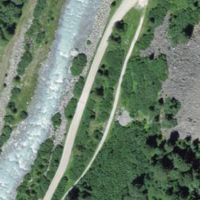
EUNIS habitat code: 43
Species observed at this site:
Lophophanes cristatus
Linaria cannabina
Troglodytes troglodytes
Dendrocopos major
Fringilla coelebs
Stellaria nemorum
Parus major
Sitta europaea
Nucifraga caryocatactes
Cinclus cinclus
Pyrrhocorax graculus
Picus viridis
Periparus ater